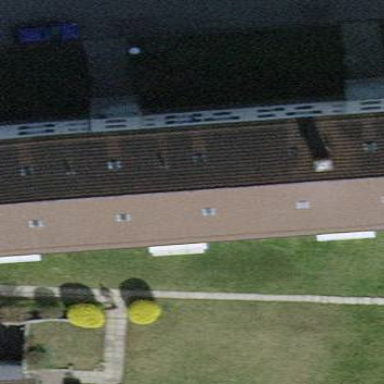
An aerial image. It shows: Gabled roof building with tile roofing. It consists of apartments.